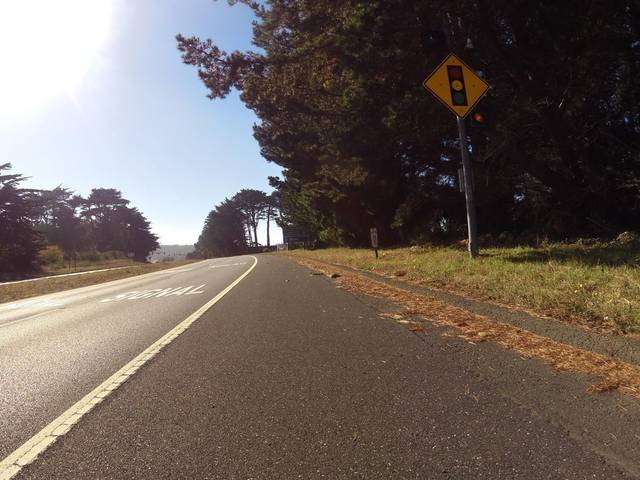
Region: United States
Coordinates: 39.312, -123.798